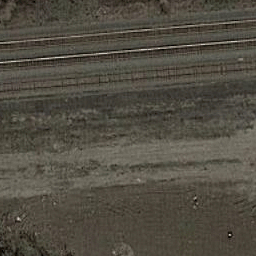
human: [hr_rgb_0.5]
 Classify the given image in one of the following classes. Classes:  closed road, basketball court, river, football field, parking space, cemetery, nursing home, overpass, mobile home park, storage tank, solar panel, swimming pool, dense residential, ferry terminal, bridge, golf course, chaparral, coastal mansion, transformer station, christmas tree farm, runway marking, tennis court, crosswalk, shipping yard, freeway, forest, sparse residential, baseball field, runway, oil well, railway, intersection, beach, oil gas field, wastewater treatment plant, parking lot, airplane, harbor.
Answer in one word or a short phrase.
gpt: railway